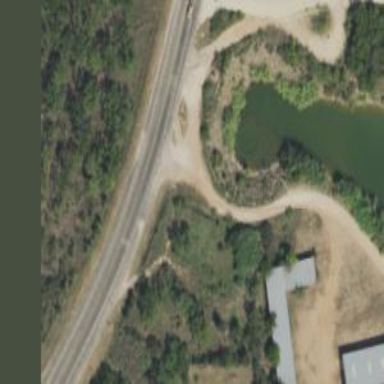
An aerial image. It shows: Secondary road.